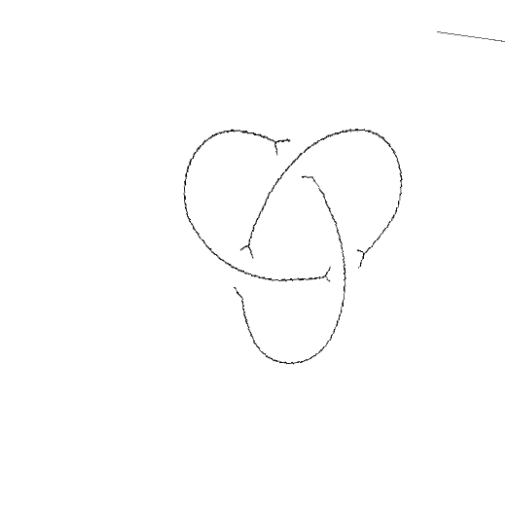
Crossing number: 3